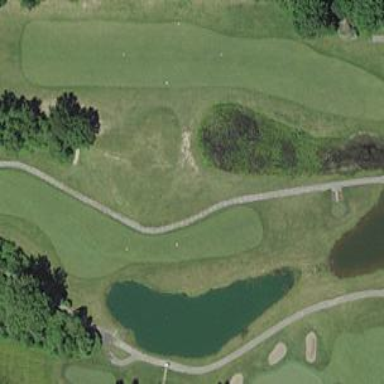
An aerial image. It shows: Pathway for golfing.